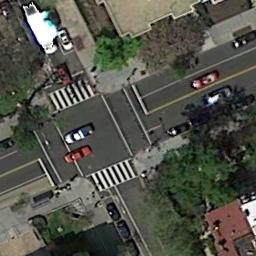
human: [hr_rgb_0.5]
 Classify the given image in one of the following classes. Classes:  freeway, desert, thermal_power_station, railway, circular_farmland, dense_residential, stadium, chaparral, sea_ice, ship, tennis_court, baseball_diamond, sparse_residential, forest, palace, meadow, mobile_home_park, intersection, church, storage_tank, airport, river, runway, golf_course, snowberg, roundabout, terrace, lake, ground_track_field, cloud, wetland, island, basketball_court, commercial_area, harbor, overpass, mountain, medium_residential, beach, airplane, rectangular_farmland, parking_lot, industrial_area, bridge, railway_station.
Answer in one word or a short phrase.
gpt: intersection